Field crop: maize
Growth stage: 2
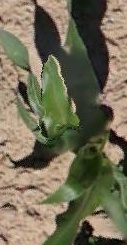
Species: maize